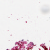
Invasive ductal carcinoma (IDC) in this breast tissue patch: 0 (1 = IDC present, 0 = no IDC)